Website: ulta-beauty
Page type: account-selection
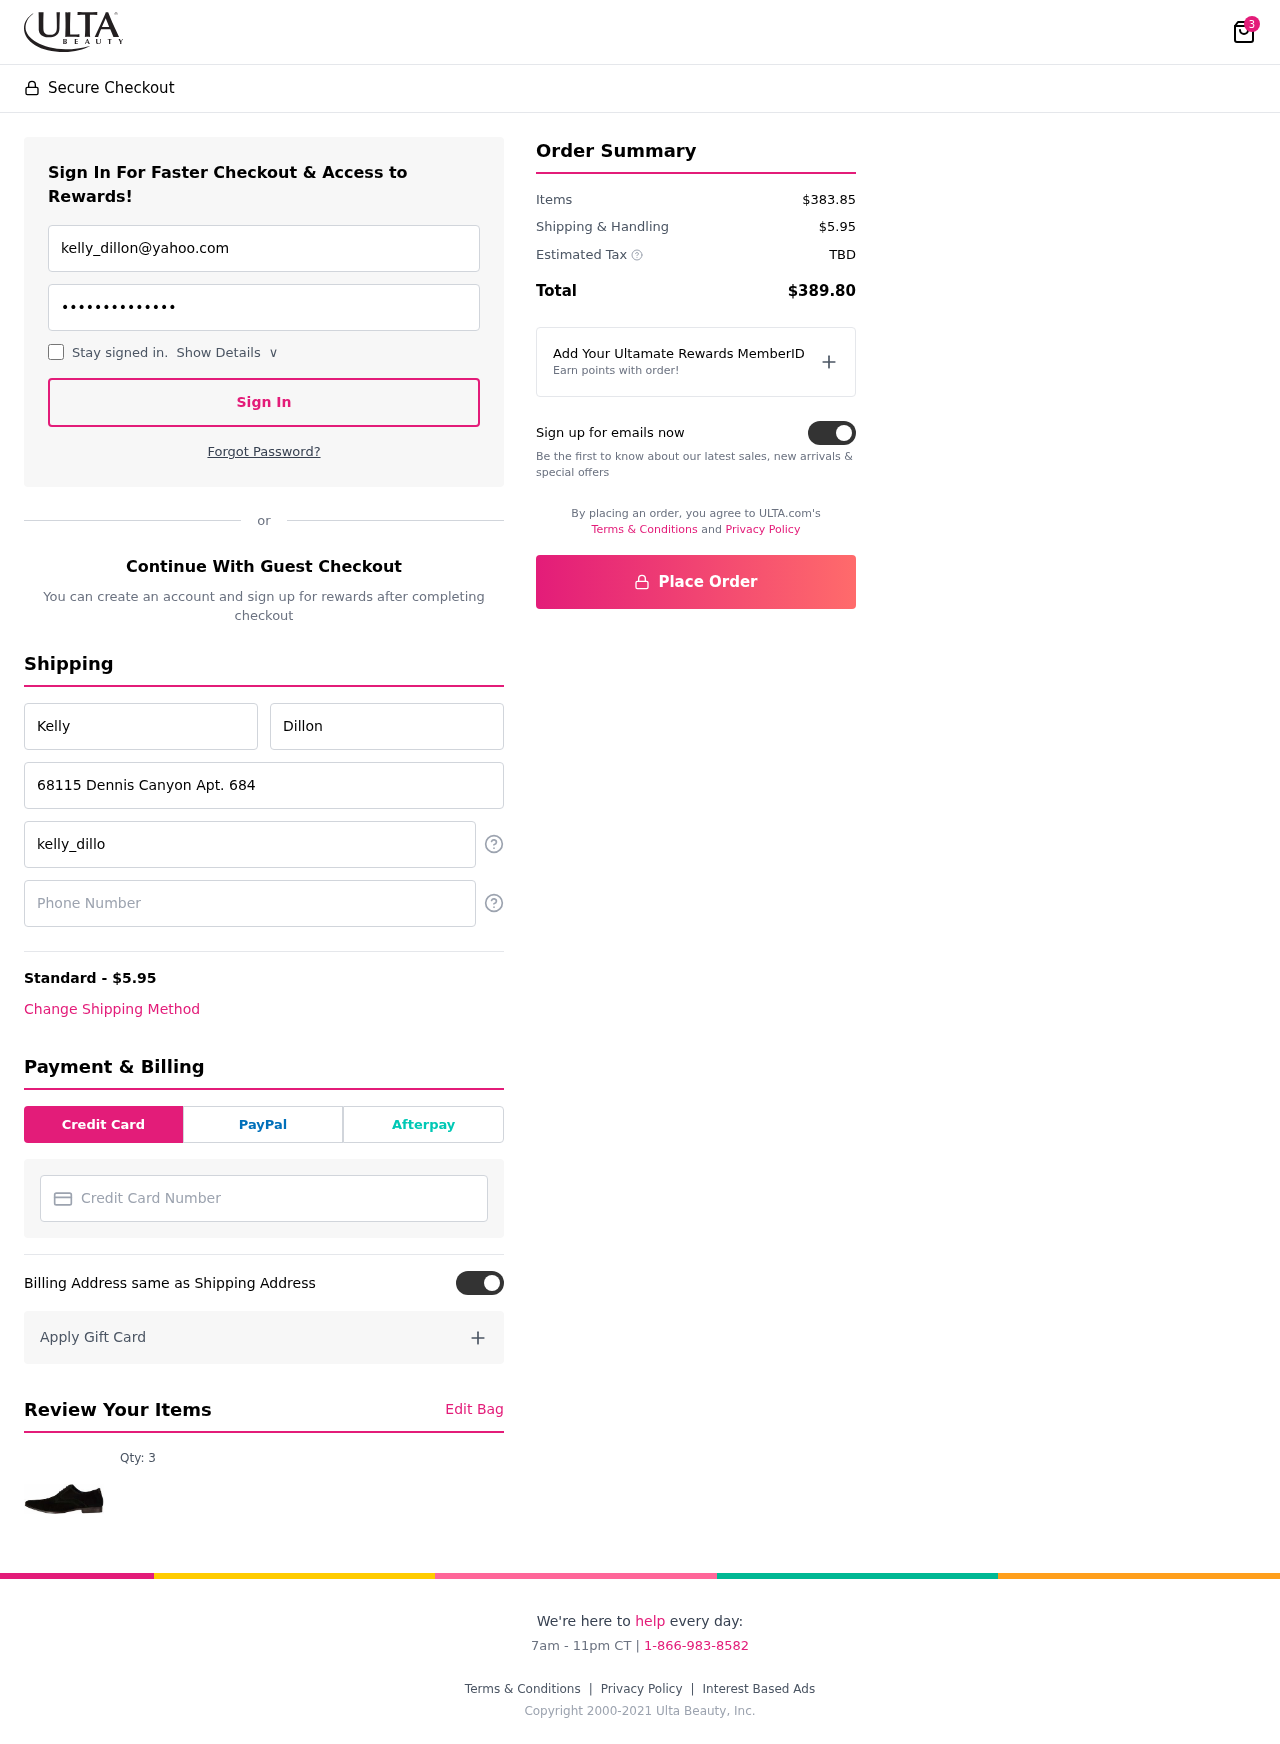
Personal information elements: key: PII_CARD_NUMBER
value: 2503 2888 2218 8560
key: PII_EMAIL
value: kelly_dillon@yahoo.com
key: PII_EMAIL2
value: kelly_dillon@yahoo.com
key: PII_FIRSTNAME
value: Kelly
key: PII_LASTNAME
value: Dillon
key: PII_PHONE
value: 4673680753
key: PII_STREET
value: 68115 Dennis Canyon Apt. 684
Product elements: key: PRODUCT1_QUANTITY
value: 3
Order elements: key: ORDER_NUM_ITEMS
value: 3
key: ORDER_SHIPPING_COST
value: $5.95
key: ORDER_SUBTOTAL
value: $383.85
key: ORDER_TAX
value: TBD
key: ORDER_TOTAL
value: $389.80